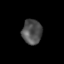
Tissue: skin
Cell type: Epithelial cells
Senescence score: 0.2628
Nuclear area (px): 479
Mean DAPI intensity: 80.328